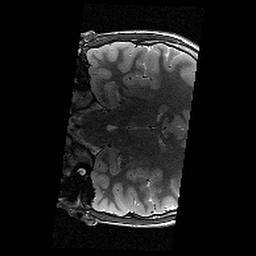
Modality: T2w
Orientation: coronal
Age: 13
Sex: male
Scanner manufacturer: siemens
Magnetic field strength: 3 T
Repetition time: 8.46 s
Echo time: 0.067 s